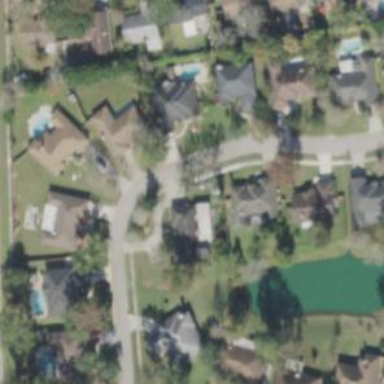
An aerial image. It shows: Residential road.